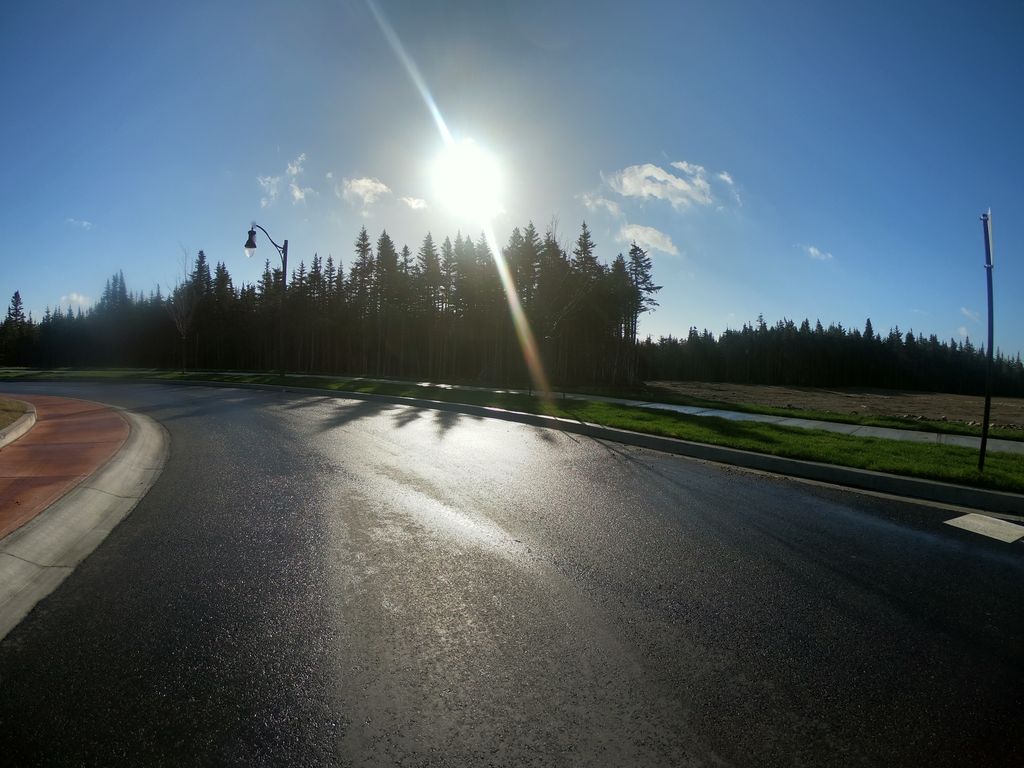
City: st_johns